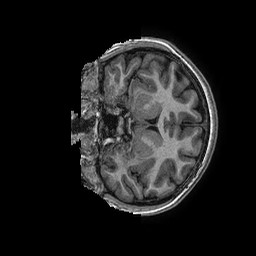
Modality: T1w
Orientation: coronal
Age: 15
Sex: female
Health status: ill
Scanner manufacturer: ge
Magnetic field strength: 3 T
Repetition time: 0.006952 s
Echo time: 0.00292 s